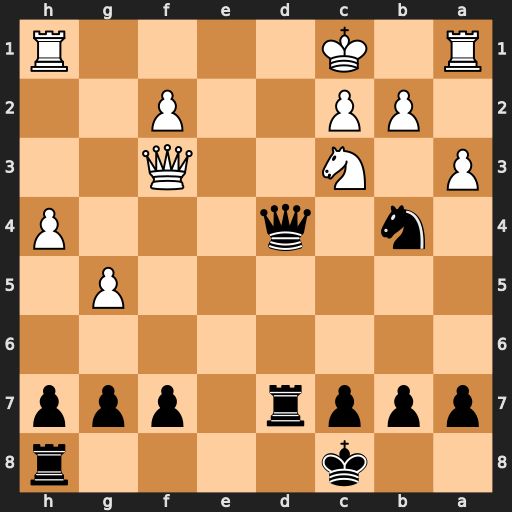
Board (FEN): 2k4r/pppr1ppp/8/6P1/1n1q3P/P1N2Q2/1PP2P2/R1K4R
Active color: b
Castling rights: -
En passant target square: -
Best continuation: Qd2+ Kb1 Qxc2#